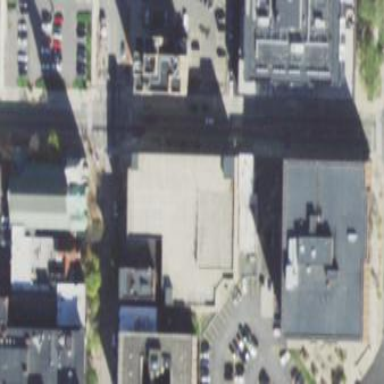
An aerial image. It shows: Multi-storey parking building.